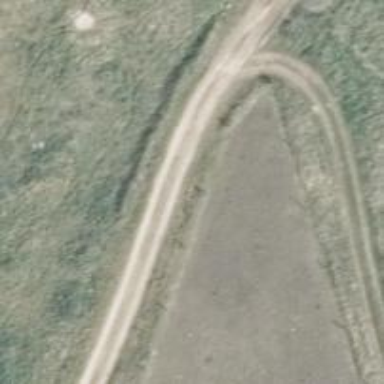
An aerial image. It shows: Dirt track with grade 5 tracktype.